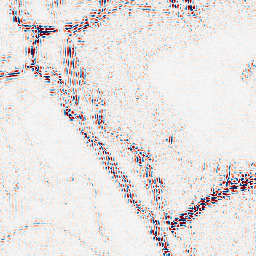
Category: wavelet
Decomposition family: wavelet_reverse_biorthogonal
Decomposition parameters: wavelet: rbio5.5
level: 2
Upsampling method: linear_exact
Upsampling parameters: scale: 4
Upsampling scale: 4